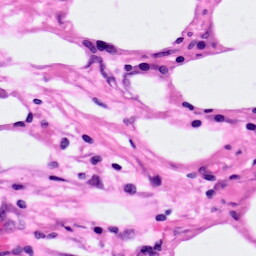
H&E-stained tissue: Pancreatic